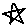
Label: star